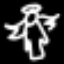
Label: angel